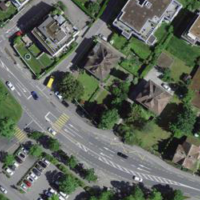
EUNIS habitat code: 54
Species observed at this site:
Portulaca oleracea